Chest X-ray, AP view. Patient: 53 years old, sex M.
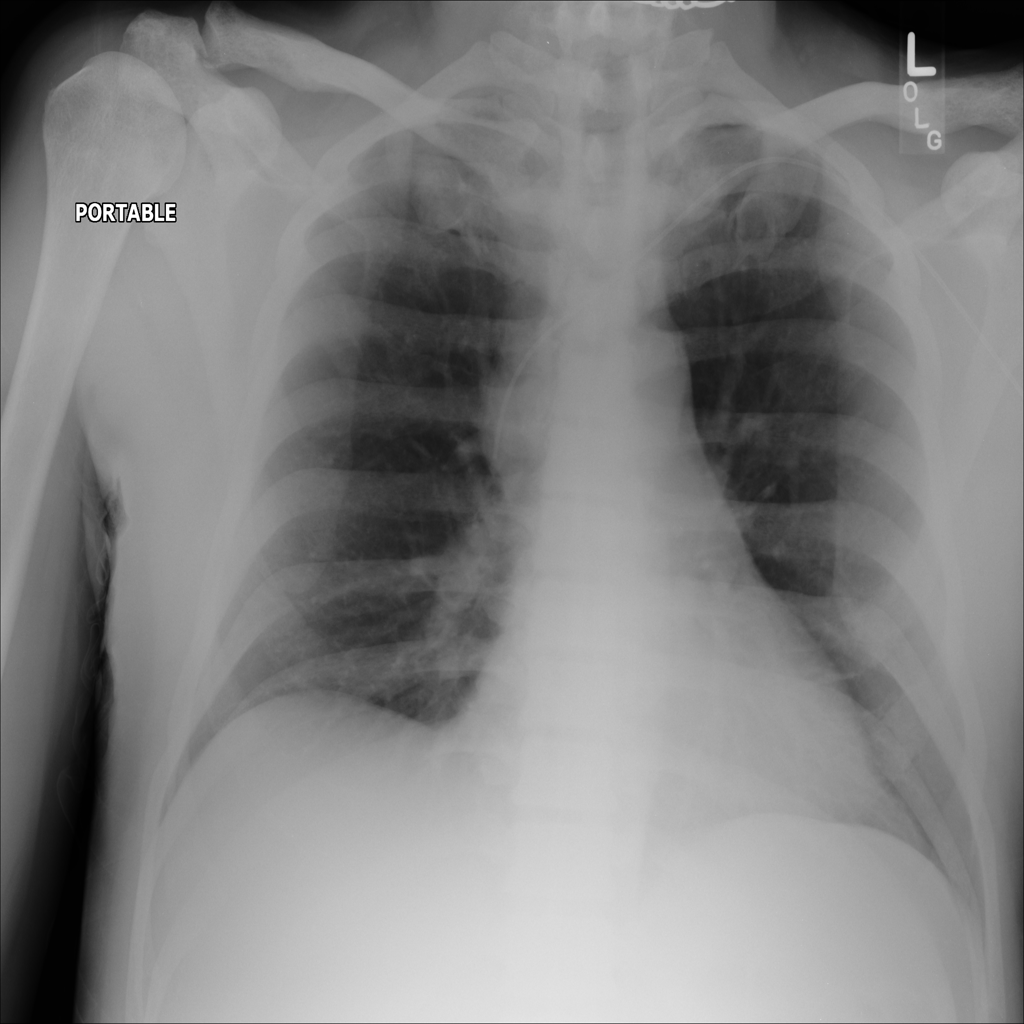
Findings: No Finding